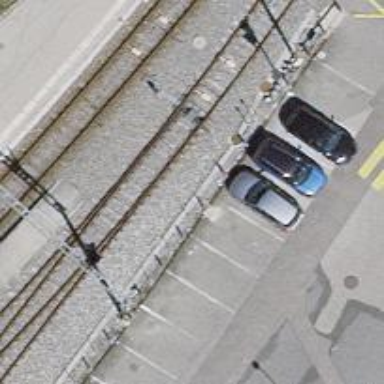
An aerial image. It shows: Railway switch.